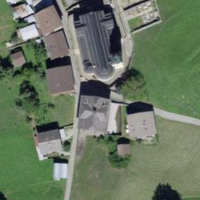
EUNIS habitat code: 52
Species observed at this site:
Aegopodium podagraria
Fragaria vesca